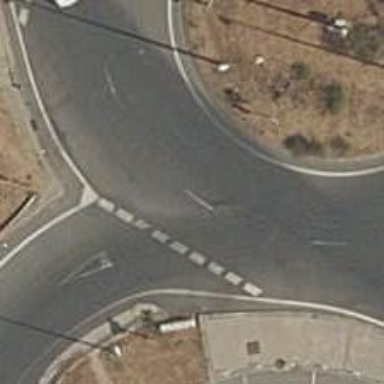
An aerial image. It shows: Tertiary road leading to roundabout junction.